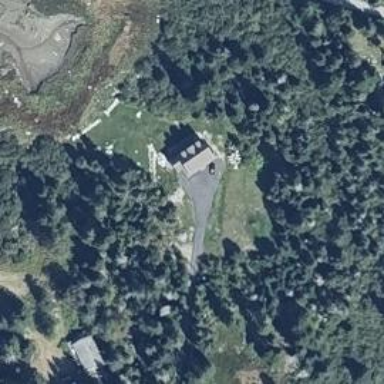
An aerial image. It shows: Driveway.